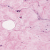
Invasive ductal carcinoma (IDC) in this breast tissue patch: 0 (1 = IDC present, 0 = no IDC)